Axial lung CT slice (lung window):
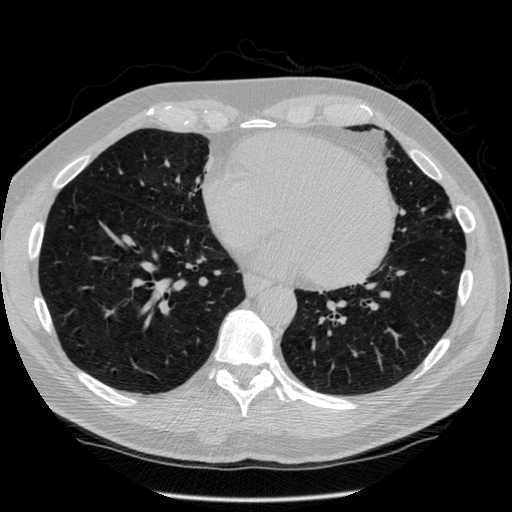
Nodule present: no